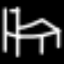
Label: bed